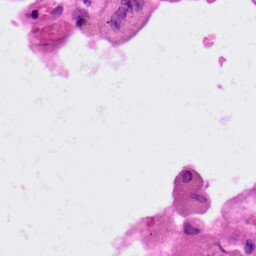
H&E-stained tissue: Lung